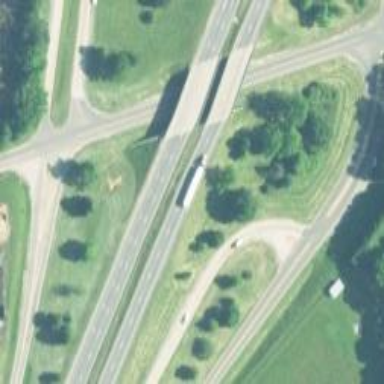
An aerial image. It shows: Trunk link highway.